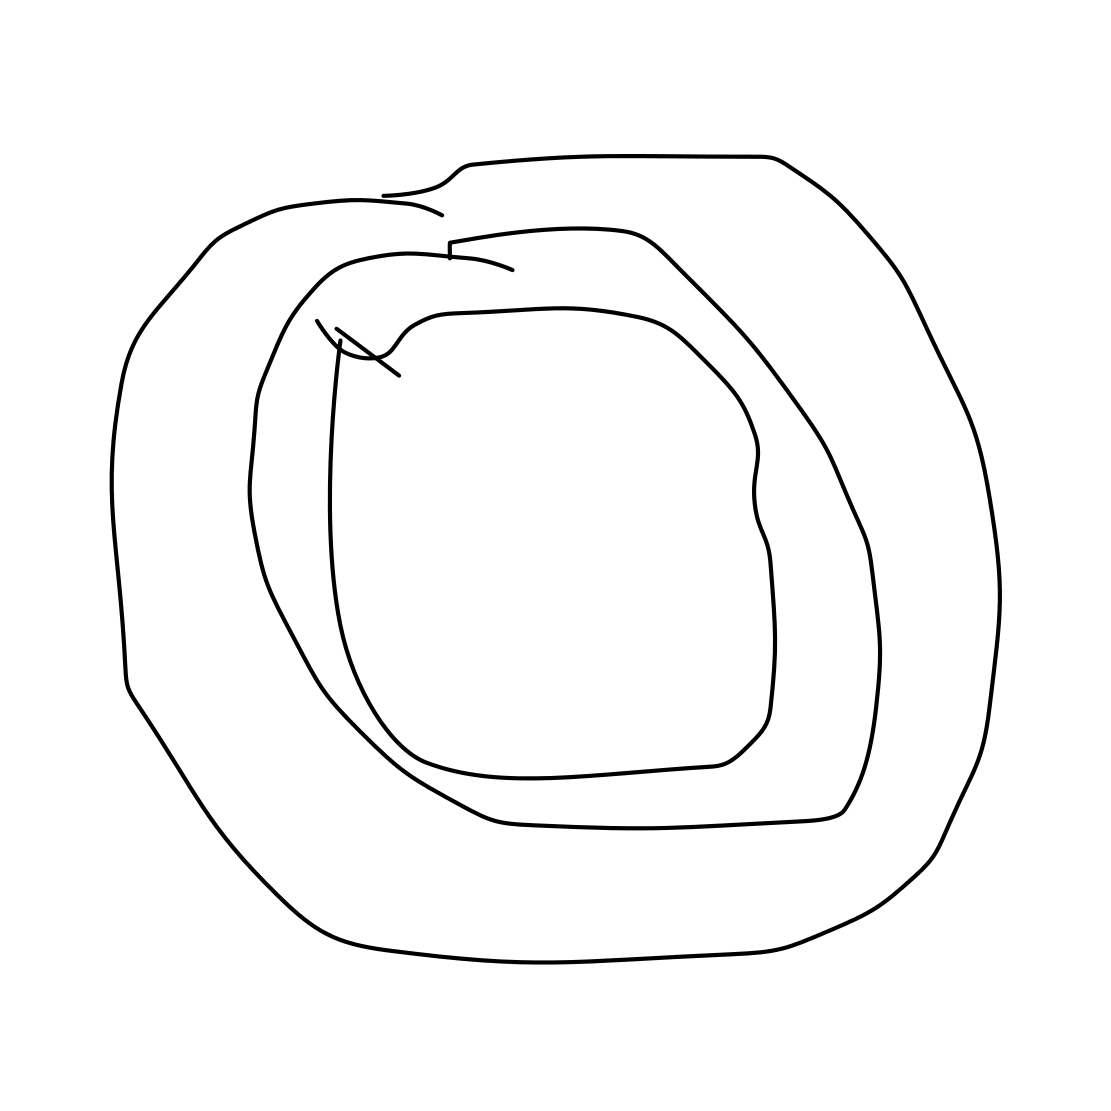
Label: tire